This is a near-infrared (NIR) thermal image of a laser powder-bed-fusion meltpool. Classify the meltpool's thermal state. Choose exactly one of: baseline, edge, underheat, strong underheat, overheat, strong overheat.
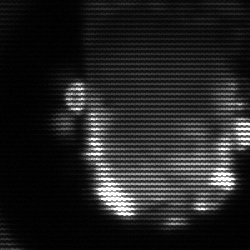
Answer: baseline